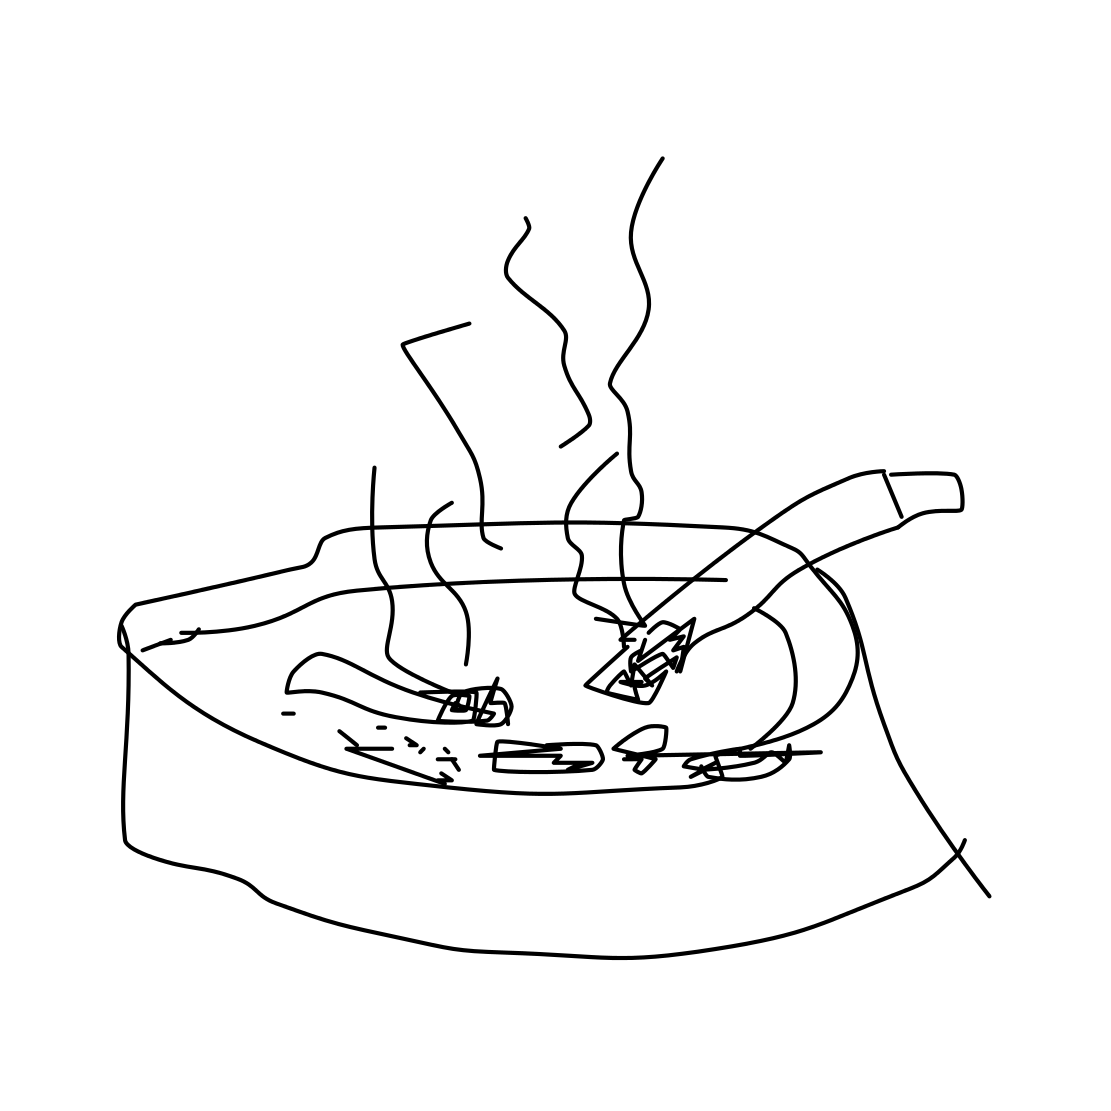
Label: ashtray